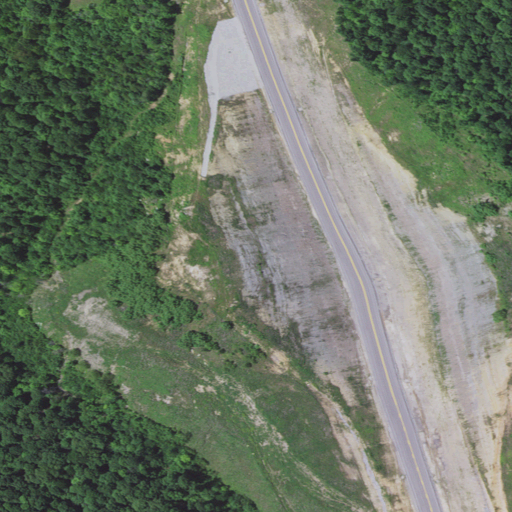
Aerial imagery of mountain in Kentucky named Twin Knobs containing deciduous forest, grassland, shrub, barren land, and pasture